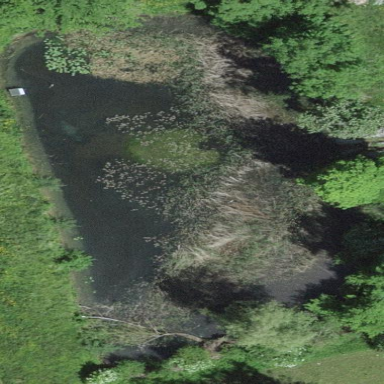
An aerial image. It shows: Peaceful pond surrounded by nature.